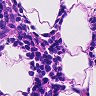
Metastatic tissue present: no